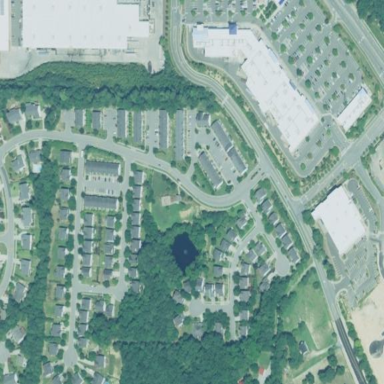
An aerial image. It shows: Residential area within neighborhood.